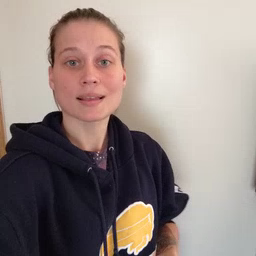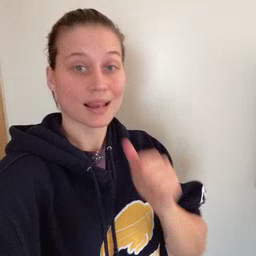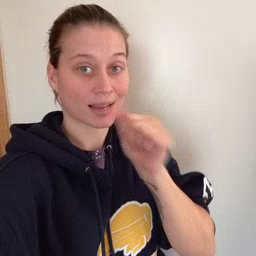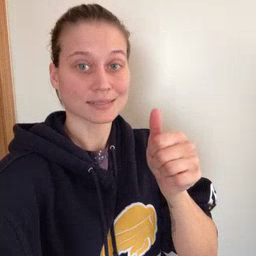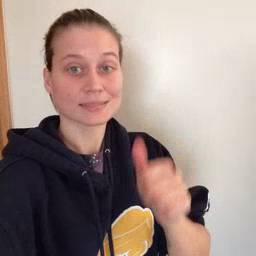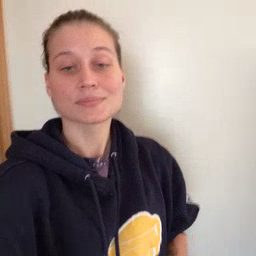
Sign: nuts